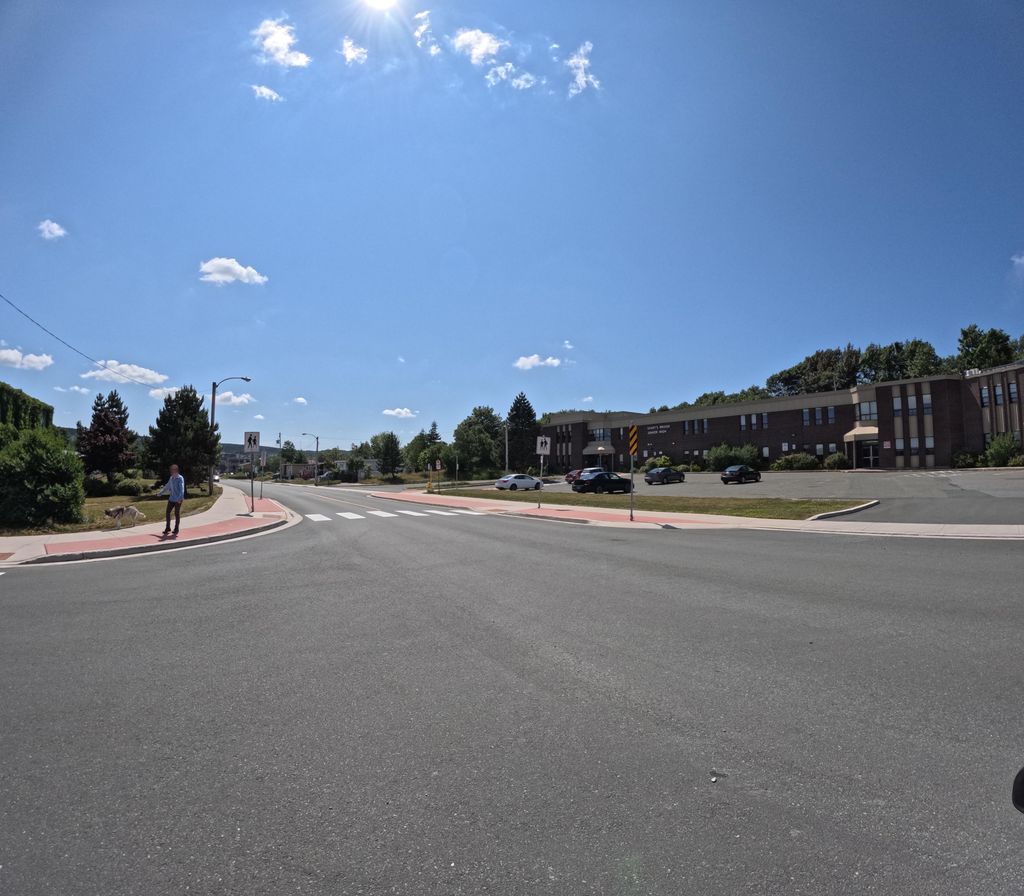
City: st_johns